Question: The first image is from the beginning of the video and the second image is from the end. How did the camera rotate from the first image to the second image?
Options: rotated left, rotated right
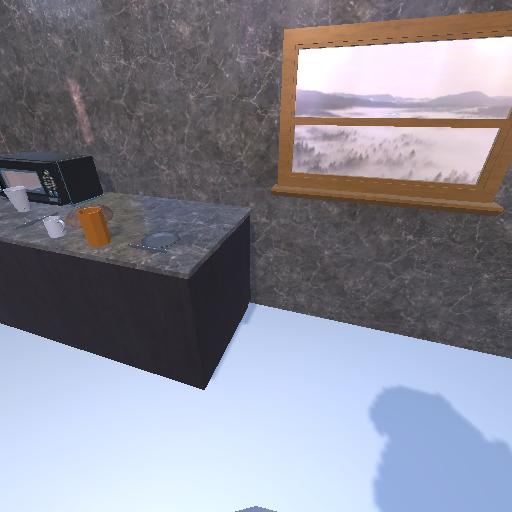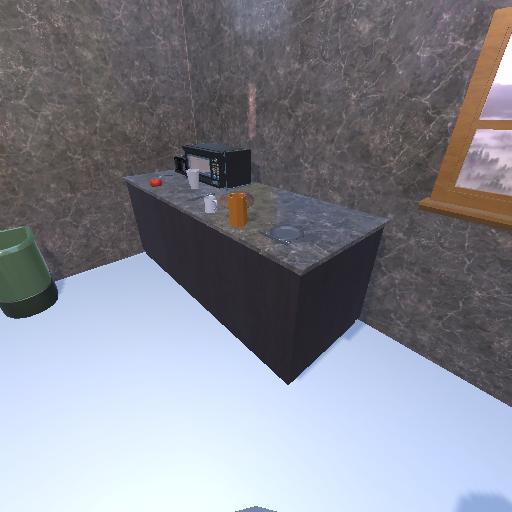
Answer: rotated left